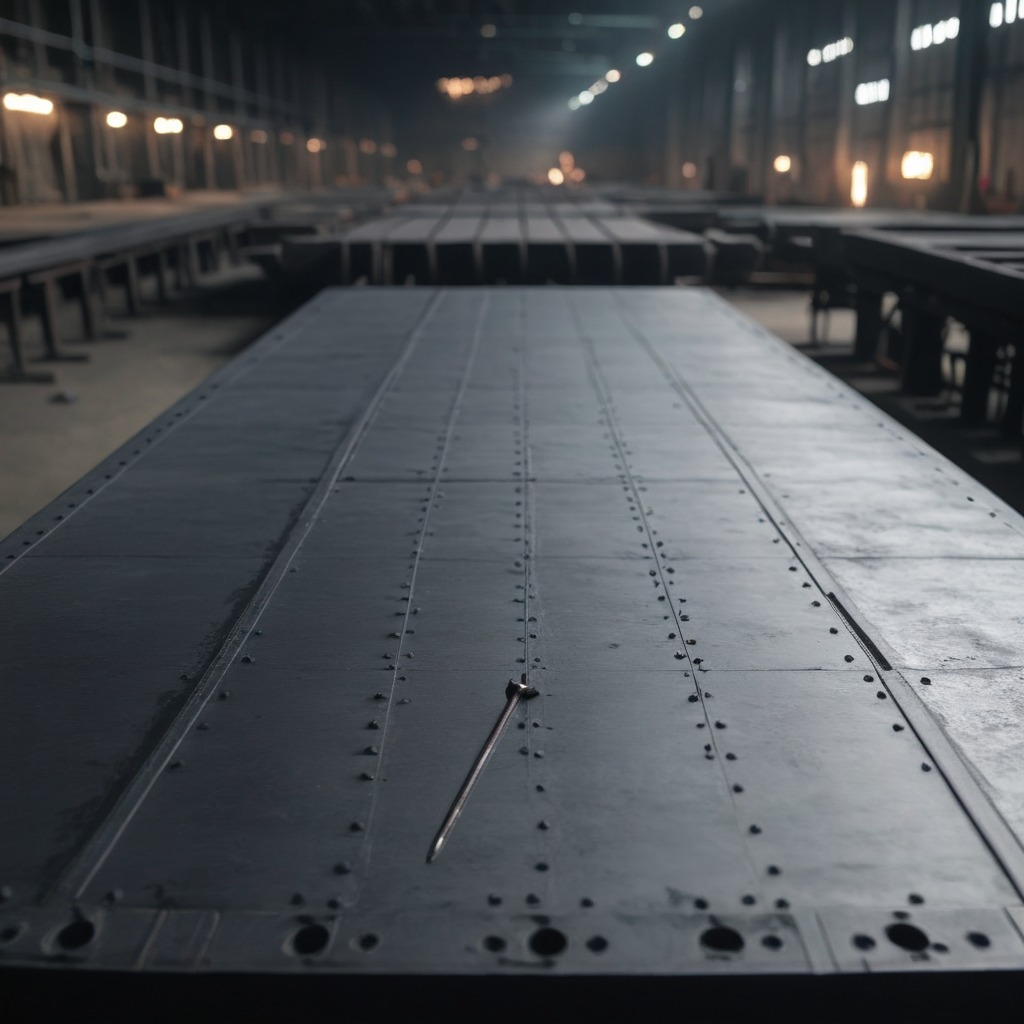
A cold steel table in a mining workshop with a gritty texture and an iron nail lying on top of it.